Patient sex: M
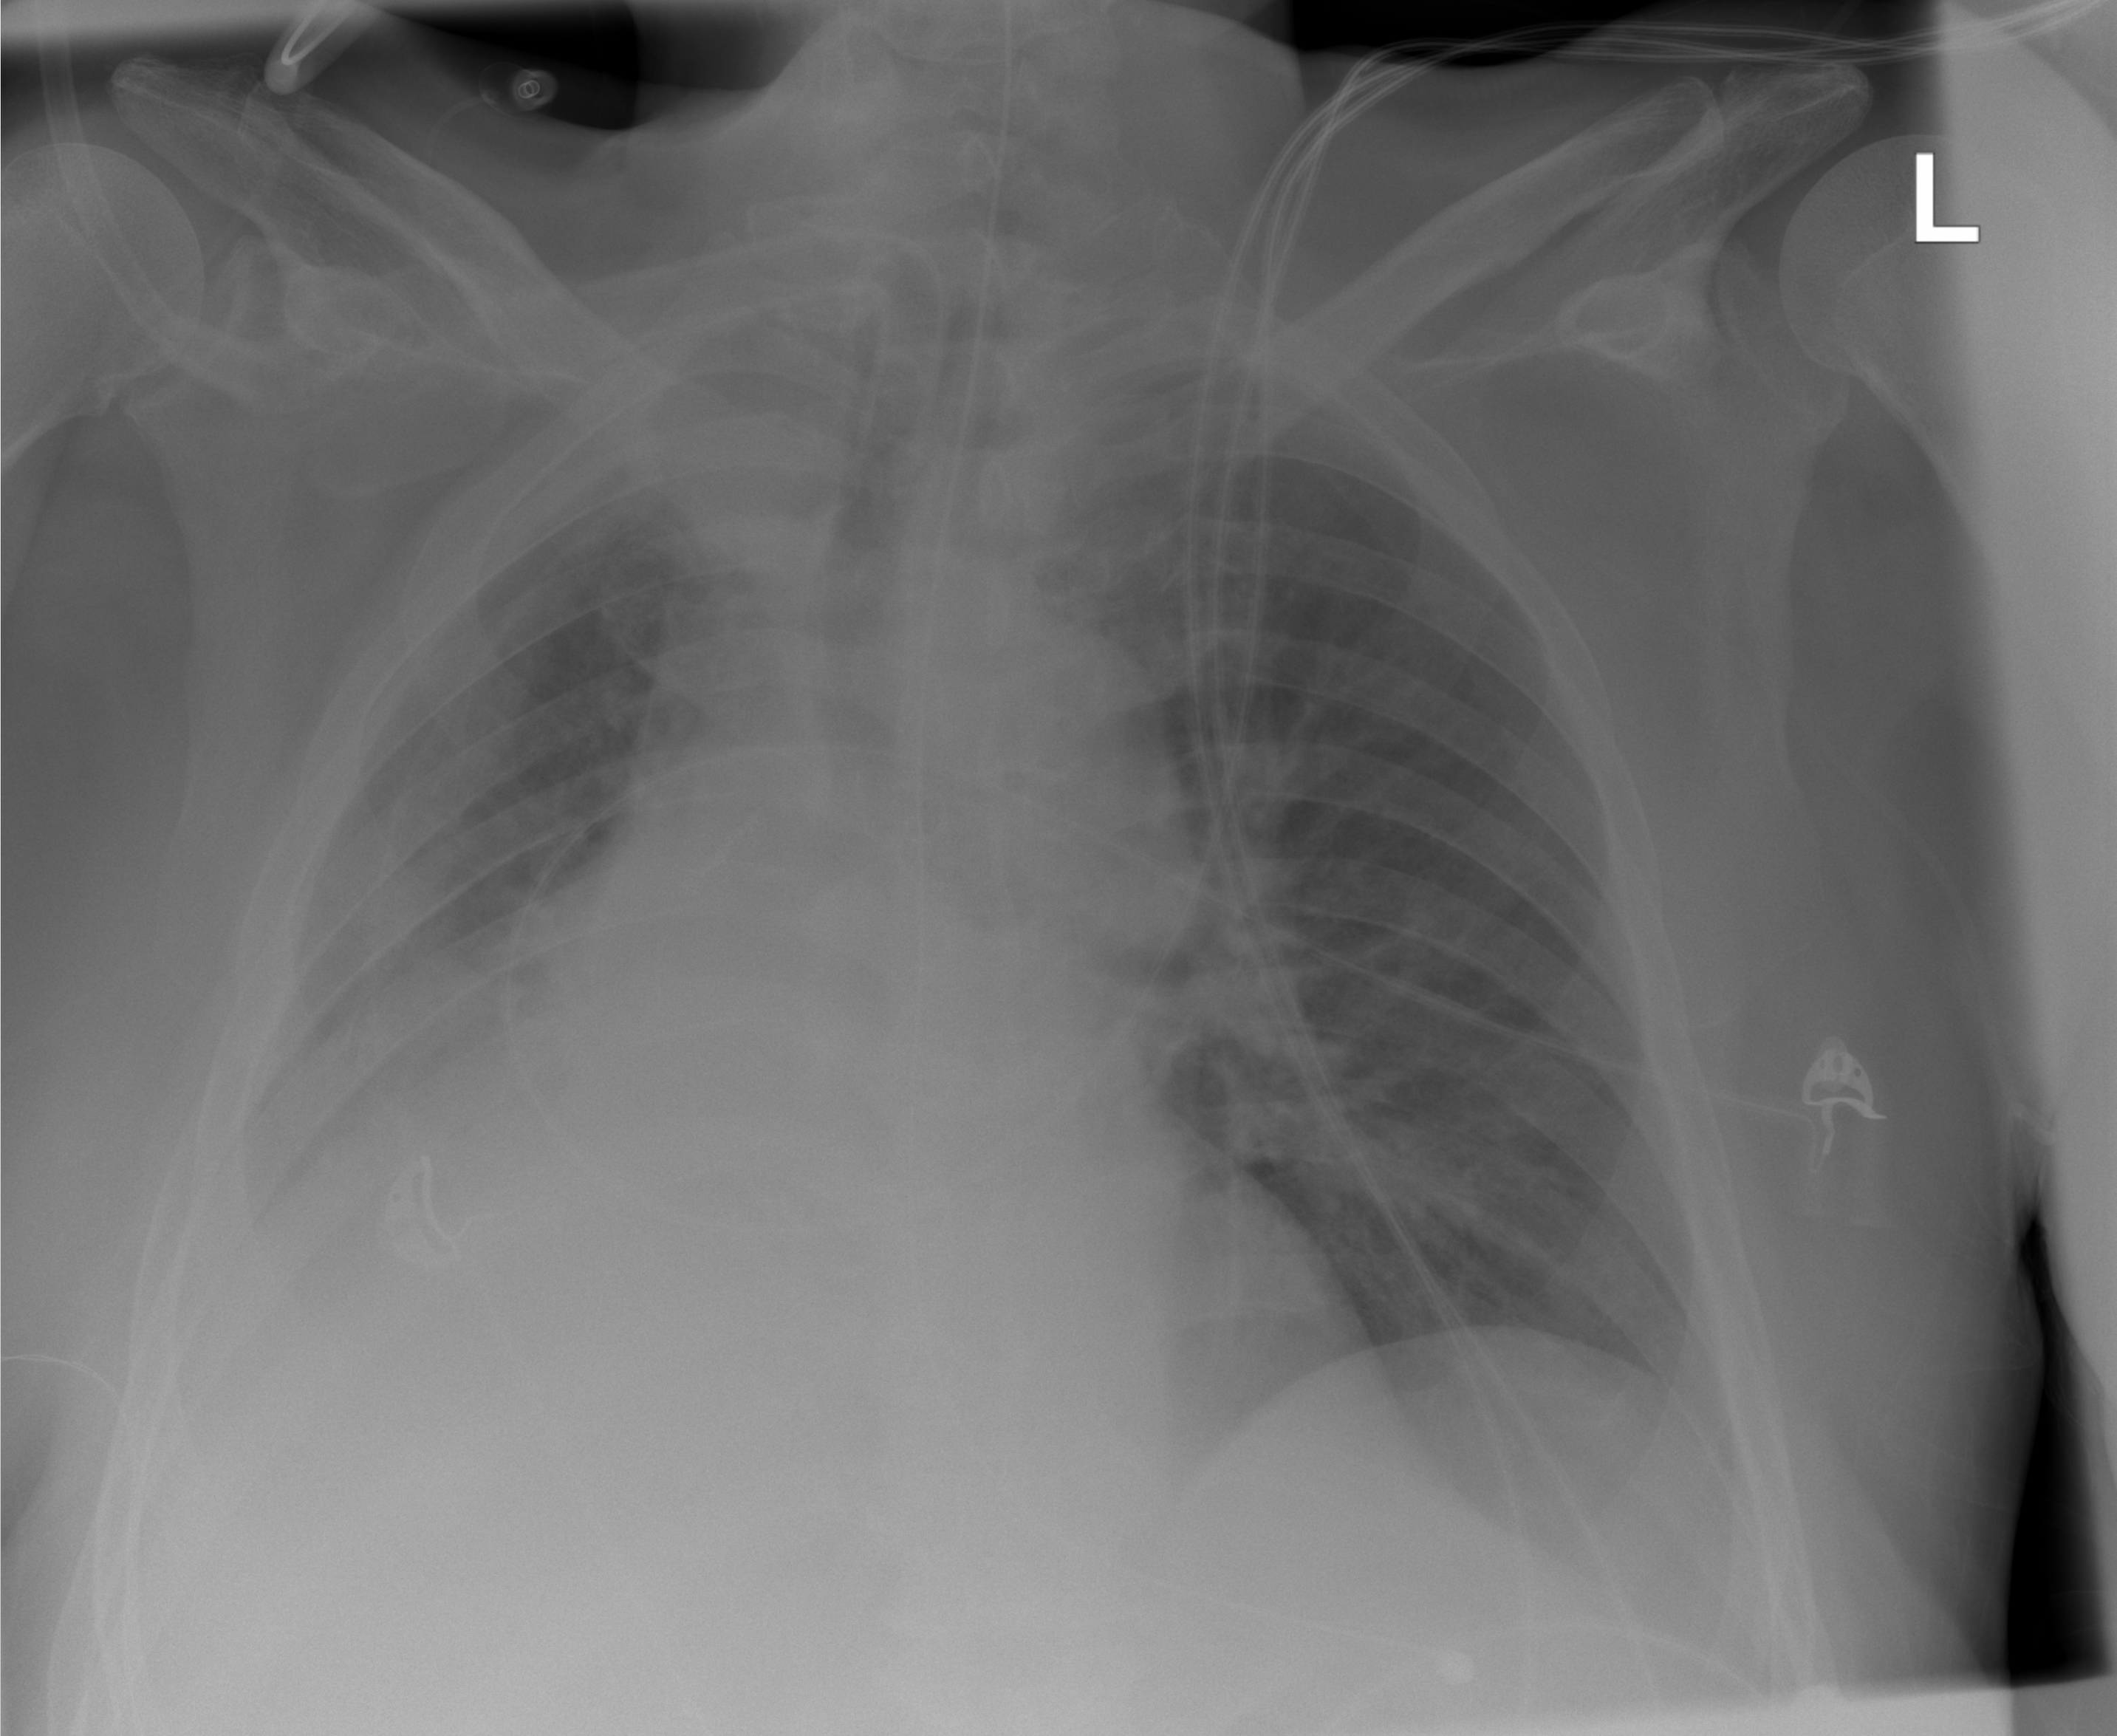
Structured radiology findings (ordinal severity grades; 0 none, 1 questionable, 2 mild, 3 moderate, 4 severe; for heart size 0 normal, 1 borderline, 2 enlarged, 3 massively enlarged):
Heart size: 2
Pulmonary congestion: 2
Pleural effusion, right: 3
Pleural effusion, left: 0
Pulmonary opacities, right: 0
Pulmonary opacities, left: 0
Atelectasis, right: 3
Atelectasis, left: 0